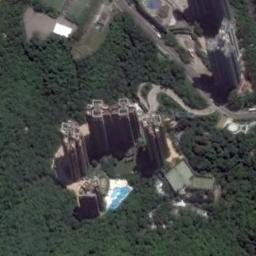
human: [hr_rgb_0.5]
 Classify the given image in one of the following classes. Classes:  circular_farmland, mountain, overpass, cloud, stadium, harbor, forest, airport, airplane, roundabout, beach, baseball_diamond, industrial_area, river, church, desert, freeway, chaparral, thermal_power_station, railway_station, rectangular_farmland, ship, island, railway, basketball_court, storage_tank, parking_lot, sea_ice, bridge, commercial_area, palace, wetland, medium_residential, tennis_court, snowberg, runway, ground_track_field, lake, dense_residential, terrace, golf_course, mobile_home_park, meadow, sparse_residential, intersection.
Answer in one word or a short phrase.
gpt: commercial_area